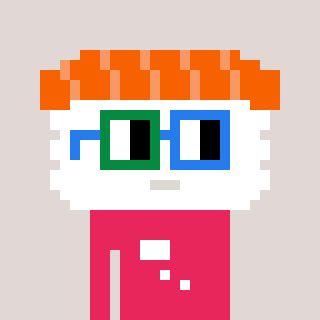
a pixel art character with square green and blue glasses, a nigiri-shaped head and a redpinkish-colored body on a warm background